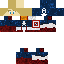
A male human skin with medium skin, wearing blonde long hair dressed in a red suit and red pants, featuring a closed mouth.